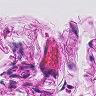
Metastatic tissue present: no